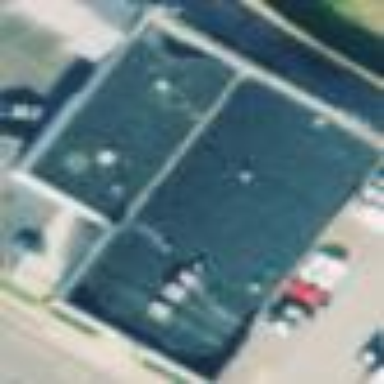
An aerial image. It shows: Retail building that houses car shop.